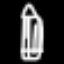
Label: pencil